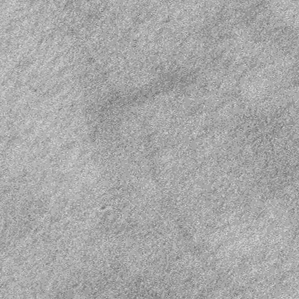
Label: frost